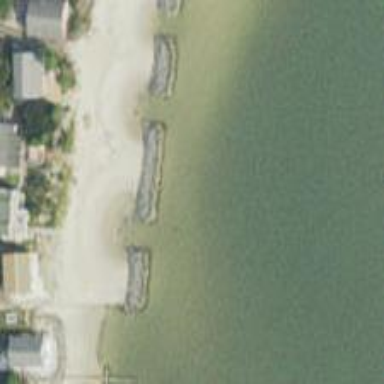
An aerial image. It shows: Breakwater structure.